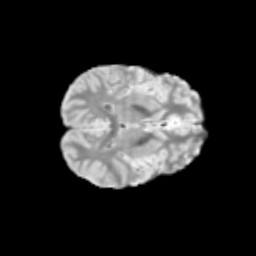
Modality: T2w
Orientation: axial
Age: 12
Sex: male
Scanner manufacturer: siemens
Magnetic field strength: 3 T
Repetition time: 3.8 s
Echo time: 0.07 s